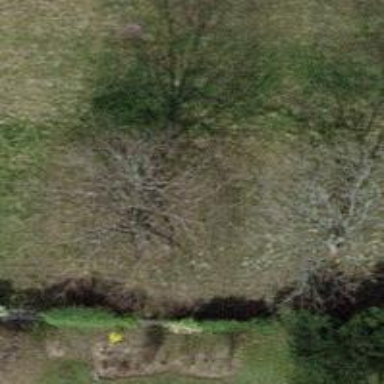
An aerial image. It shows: Evergreen tree with needle-leaved leaves.